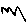
Label: zigzag